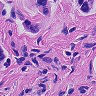
Metastatic tissue present: yes